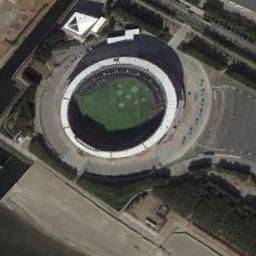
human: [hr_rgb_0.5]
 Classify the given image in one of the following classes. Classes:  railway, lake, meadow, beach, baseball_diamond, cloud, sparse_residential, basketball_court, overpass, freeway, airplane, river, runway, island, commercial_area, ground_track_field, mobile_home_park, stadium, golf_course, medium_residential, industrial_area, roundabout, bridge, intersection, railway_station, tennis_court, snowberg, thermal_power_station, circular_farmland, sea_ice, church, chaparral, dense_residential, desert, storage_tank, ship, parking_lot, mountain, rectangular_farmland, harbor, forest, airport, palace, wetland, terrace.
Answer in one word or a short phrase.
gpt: stadium